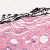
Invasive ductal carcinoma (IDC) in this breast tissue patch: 0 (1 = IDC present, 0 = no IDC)